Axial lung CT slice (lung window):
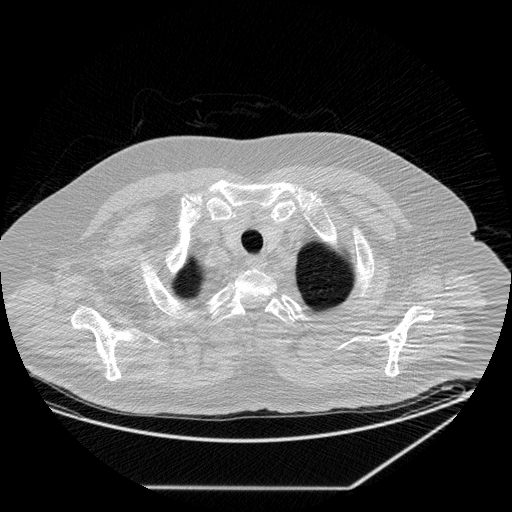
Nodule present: no